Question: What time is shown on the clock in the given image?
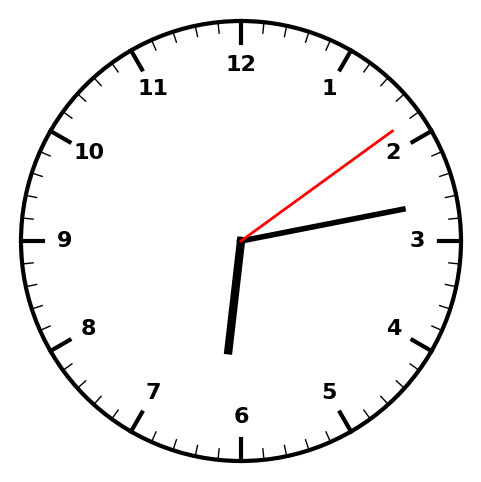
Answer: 06:13:09